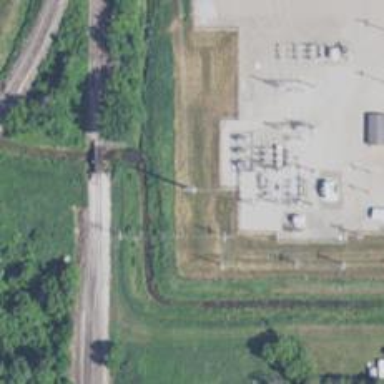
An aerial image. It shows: Power pole.